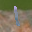
Label: 1